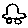
Label: car